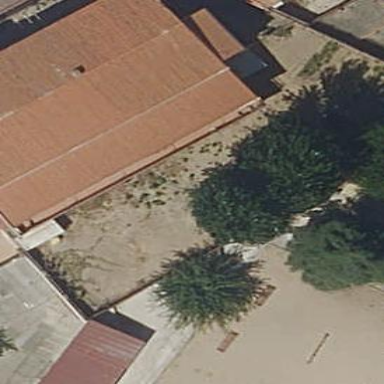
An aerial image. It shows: School.